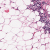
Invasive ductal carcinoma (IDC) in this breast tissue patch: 0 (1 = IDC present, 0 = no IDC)